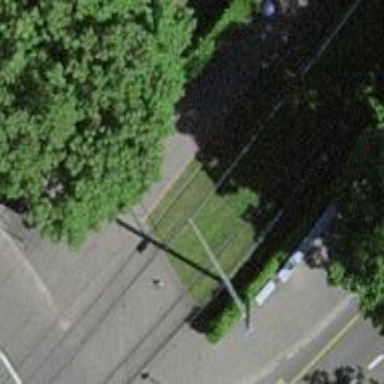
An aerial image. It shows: Tram stop for public transport.